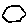
Label: hexagon